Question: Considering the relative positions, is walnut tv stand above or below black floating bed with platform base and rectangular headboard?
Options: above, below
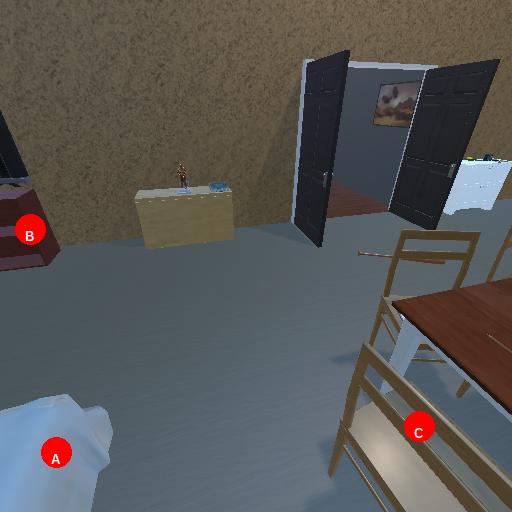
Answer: above